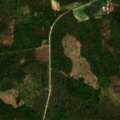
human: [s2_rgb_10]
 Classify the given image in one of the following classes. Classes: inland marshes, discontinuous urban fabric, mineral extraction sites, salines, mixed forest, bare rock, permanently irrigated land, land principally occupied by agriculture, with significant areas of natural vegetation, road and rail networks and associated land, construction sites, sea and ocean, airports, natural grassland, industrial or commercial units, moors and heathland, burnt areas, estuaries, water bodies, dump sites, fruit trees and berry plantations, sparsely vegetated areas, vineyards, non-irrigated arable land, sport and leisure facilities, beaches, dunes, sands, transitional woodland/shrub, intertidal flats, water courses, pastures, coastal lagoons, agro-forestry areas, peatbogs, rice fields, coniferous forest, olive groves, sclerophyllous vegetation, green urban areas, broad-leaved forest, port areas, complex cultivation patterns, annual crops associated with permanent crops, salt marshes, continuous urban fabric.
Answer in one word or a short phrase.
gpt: mixed forest, transitional woodland/shrub